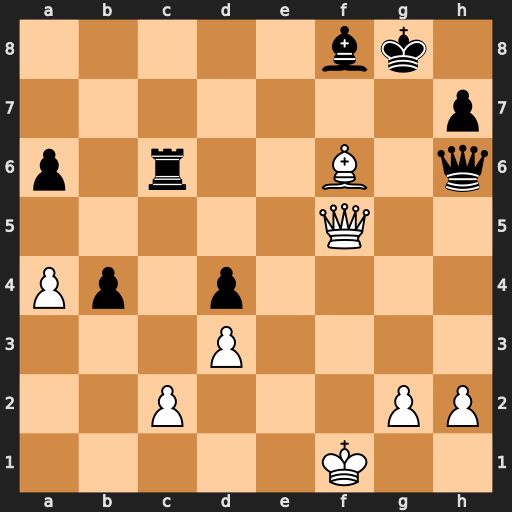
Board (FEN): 5bk1/7p/p1r2B1q/5Q2/Pp1p4/3P4/2P3PP/5K2
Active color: w
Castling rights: -
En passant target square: -
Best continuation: Qd5+ Re6 Qxe6#